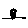
Label: flower